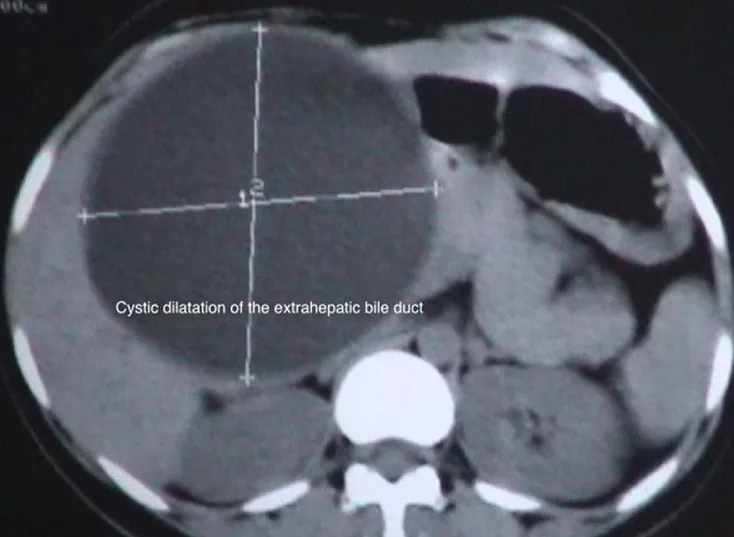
plain CT abdomen showing a cystic space-occupying lesion in the region of the head of the pancreas displacing the transverse colon and extending till the subhepatic space.
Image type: radiology (ct)